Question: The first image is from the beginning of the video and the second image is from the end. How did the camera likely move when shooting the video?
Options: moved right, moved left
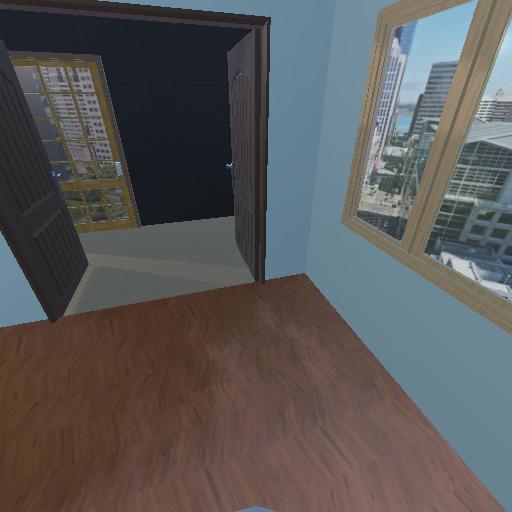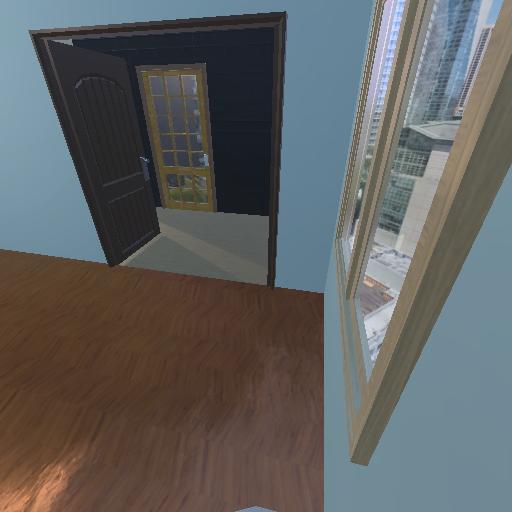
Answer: moved right